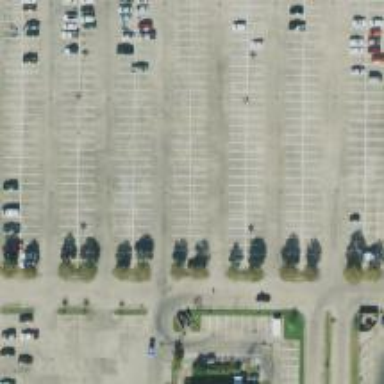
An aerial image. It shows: Parking space.